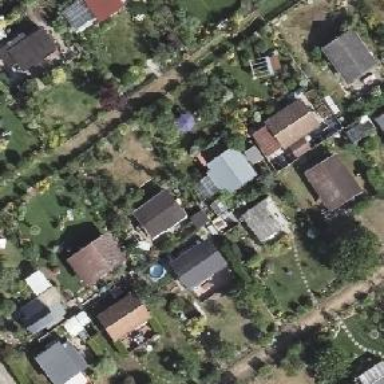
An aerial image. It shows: Plot in the allotments.